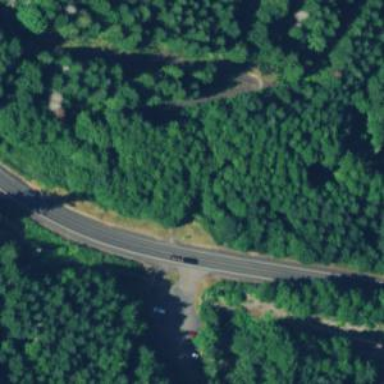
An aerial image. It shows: Asphalt cycleway.